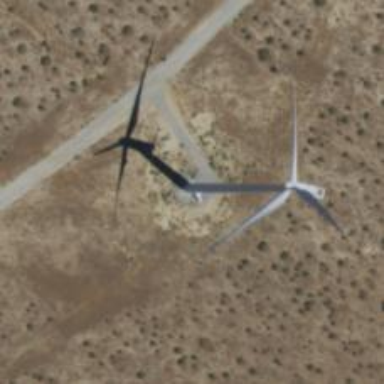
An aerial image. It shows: Wind generator powered by wind turbines of horizontal axis type. It is manufactured by Vestas.